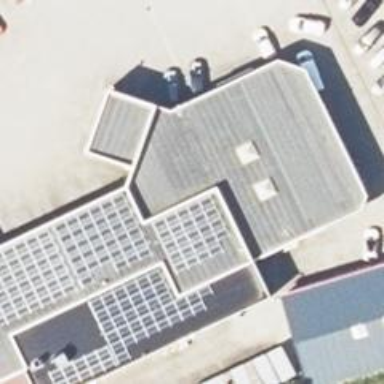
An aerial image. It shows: Car shop.